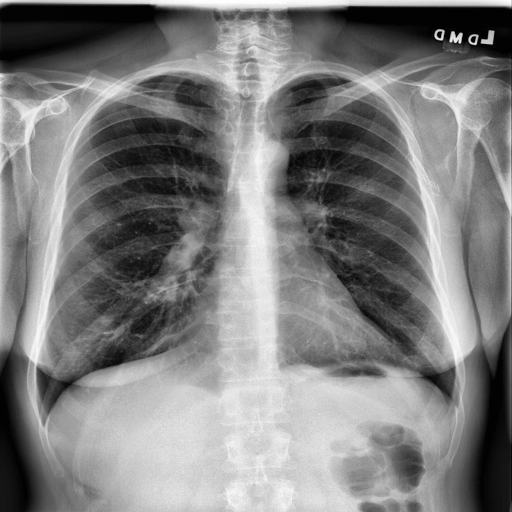
Finding: NORMAL